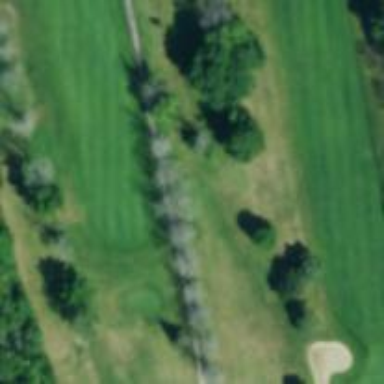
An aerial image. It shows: Path for both road and golf.